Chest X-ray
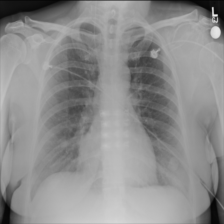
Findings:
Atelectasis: negative
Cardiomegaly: negative
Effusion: negative
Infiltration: negative
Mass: negative
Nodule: negative
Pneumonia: negative
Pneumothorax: negative
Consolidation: negative
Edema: negative
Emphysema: negative
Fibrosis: negative
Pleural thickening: negative
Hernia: negative